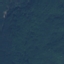
Land use / land cover: Forest